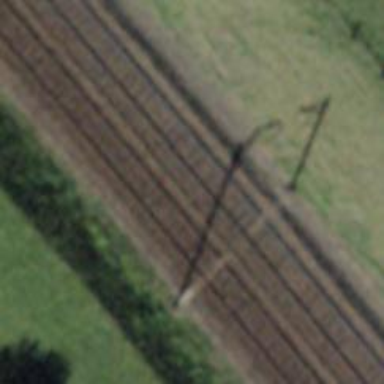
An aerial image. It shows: Single-track railway with electrified contact lines.